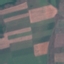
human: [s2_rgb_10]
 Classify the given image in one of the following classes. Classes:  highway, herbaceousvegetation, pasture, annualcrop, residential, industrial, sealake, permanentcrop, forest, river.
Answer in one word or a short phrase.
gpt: AnnualCrop